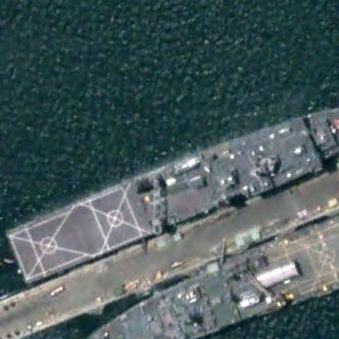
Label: combat